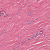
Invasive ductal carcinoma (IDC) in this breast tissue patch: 0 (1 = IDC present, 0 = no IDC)